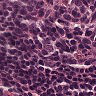
Metastatic tissue present: no